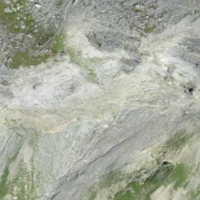
EUNIS habitat code: 48
Species observed at this site:
Gypaetus barbatus
Aquila chrysaetos
Tachymarptis melba